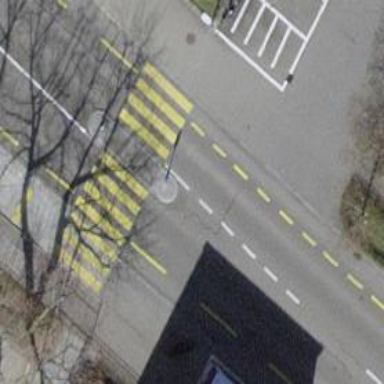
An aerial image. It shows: Marked crossing with pedestrian island.